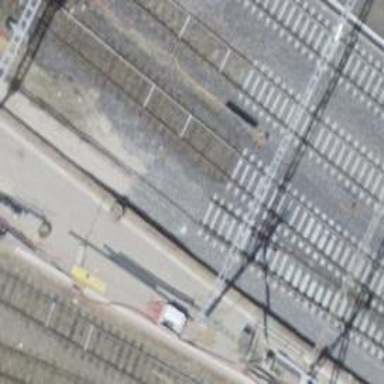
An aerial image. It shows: Single-track railway siding with electrified contact line. The voltage is 3000 and 15000.